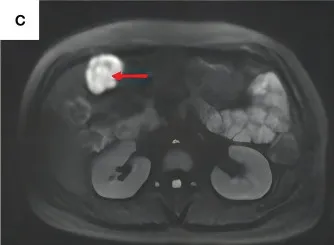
Full abdomen + pelvis magnetic resonance imaging. (C) Enhanced signal of the mass in the right upper abdomen (red arrow) on diffusion-weighted images.
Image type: radiology (mri)